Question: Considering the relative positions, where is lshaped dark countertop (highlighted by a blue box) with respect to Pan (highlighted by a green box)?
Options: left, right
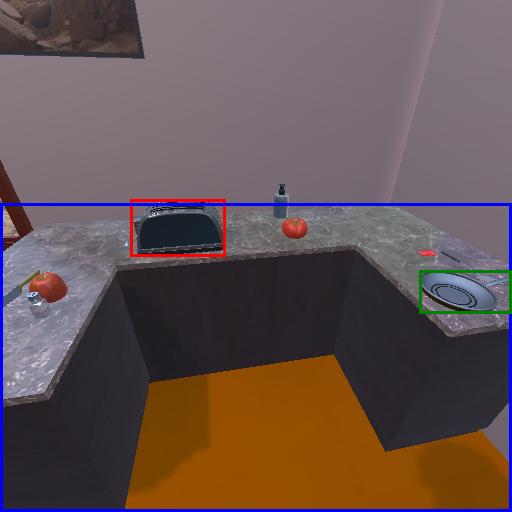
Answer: left